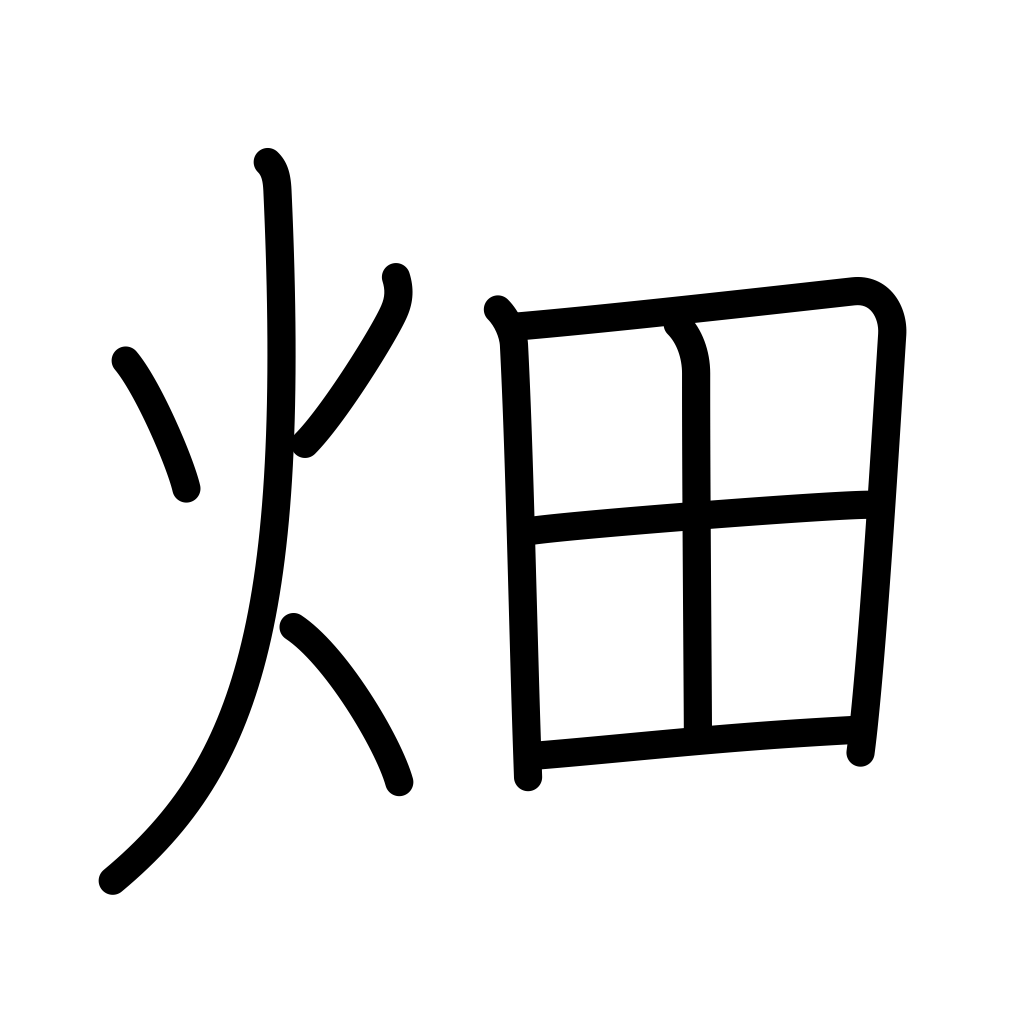
Meaning: farm, field, garden, one's specialty